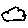
Label: cloud